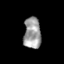
Tissue: skin
Cell type: Epithelial cells
Senescence score: 0.2367
Nuclear area (px): 528
Mean DAPI intensity: 157.494